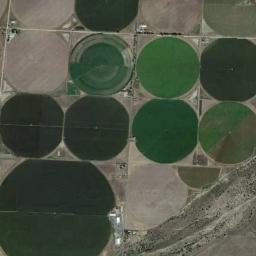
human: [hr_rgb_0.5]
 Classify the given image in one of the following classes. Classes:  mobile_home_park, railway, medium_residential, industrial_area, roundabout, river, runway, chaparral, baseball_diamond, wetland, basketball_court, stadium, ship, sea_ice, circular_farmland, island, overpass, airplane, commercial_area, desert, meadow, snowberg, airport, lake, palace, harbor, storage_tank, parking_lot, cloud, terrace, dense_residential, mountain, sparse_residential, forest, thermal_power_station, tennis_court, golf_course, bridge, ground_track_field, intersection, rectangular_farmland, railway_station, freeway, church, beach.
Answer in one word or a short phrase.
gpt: circular_farmland